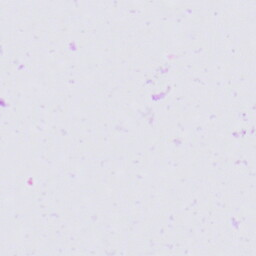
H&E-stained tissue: Prostate